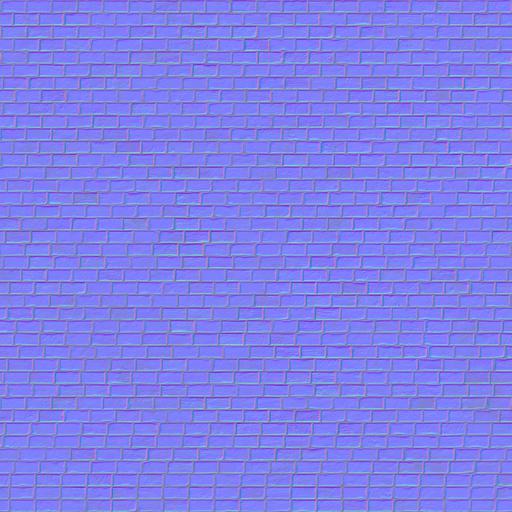
brick bricks modern stone wall